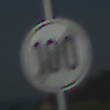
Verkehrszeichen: EndeGeschwindigkeit100
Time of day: MorningAfternoon
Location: Outdoor (Nature)
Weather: Clear
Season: NotSpecified
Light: Natural